Field crop: tomato
Growth stage: 1
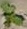
Species: solanum